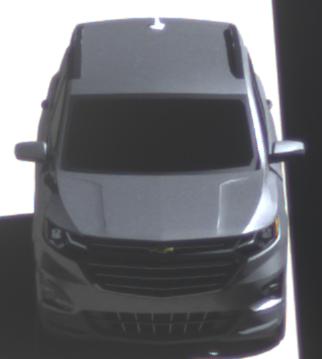
Make: Chevrolet
Model: Equinox
Detailed model: Gen. 2
Model produced from: 2015
Model produced until: 2017
Doors: 5
Color: gray
Road condition: wet road
Daytime: midday
Contrast: high contrast